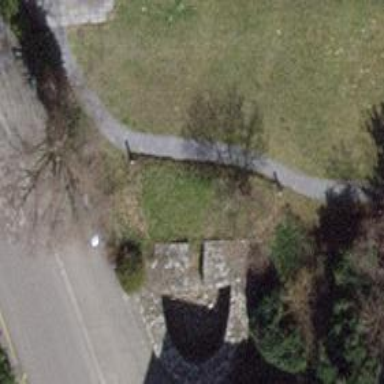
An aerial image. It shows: Stele war memorial with historic significance.